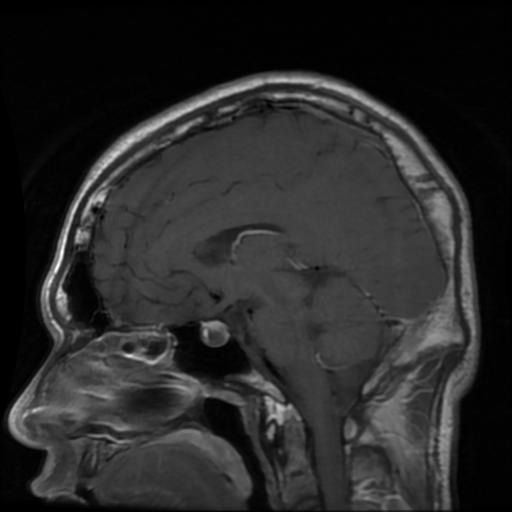
Label: pituitary